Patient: sex F, age 65
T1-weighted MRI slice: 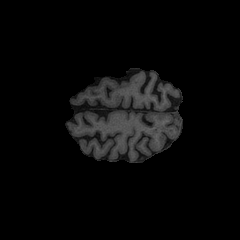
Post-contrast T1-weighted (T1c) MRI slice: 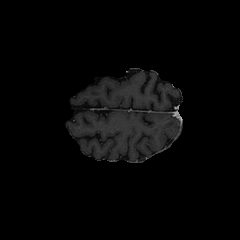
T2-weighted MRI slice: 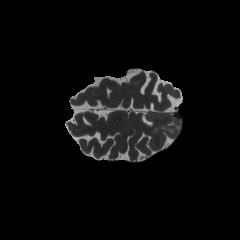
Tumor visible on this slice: yes
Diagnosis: Glioblastoma, IDH-wildtype
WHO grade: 4